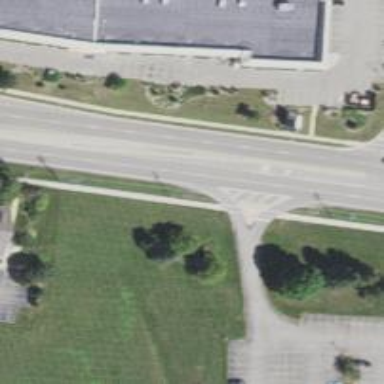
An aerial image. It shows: Marked road crossing with pedestrian island.